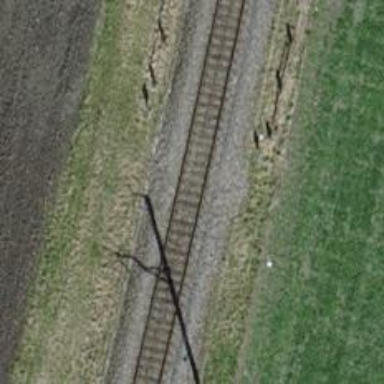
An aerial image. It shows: Contact line indicates electrification.